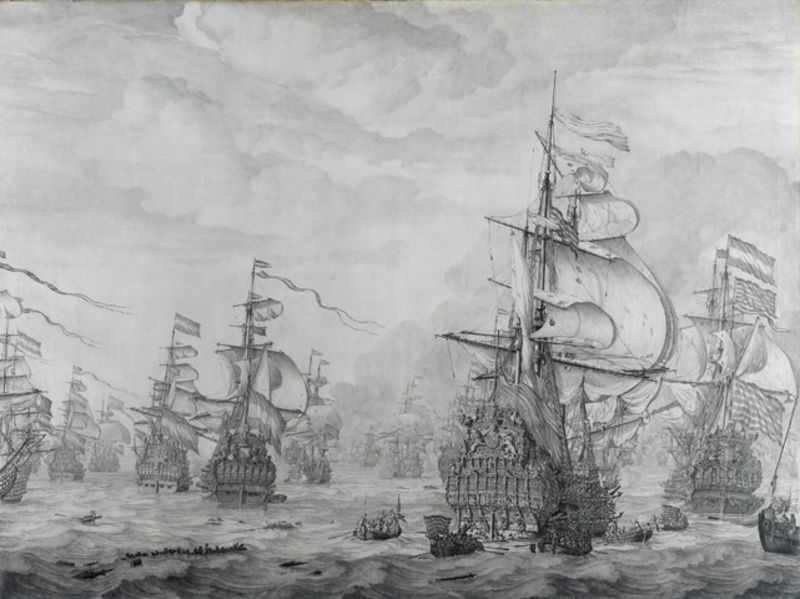
Titel: Die Eroberung der Royal Prince während der viertägigen Schlacht 1666
Künstler: Willem van de (1610) Velde
Standort: Karlsruhe
Institution: Staatliche Kunsthalle Karlsruhe
Schlagwörter: angriff, dunkel, gemälde, himmel, kampf, meer, schatten, wasser, weiß, wolken, menschen, see, grau, hintergrund, holz, licht, männer, schwarz, zeichnung, wolke, alt, barock, leinen, bild, wind, rauch, personen, boot, boote, ruder, bewegt, spanien, schiff, schiffe, segel, segelschiffe, welle, wellen, fahnen, fahne, fischer, flagge, mast, segelschiff, grafik, graphik, nebel, bug, masten, banner, dampf, krieg, landung, querformat, schlacht, sturm, wehen, wellengang, wetter, people, white, gray, ruderboot, ruderer, rudern, streifen, wooden, takelage, ozean, segeln, tusche, kanone, fischerboote, kohle, groß, druck, lithographie, schwarz weiss, viele, radierung, stich, volk, bleistift, niederländisch, wimpel, fahren, dynamisch, clouds, man, sky, dramatisch, boat, ocean, sea, ship, water, waves, kanonen, flaggen, flotte, maste, parade, kreig, admiral, drawing, paper, bänder, pirates, sketch, battle, boats, sail, storm, strandung, wave, flag, fahrt, pusten, flags, schuss, ruderboote, ausfahrt, gehisst, beiboot, seeschlacht, besatzung, mannschaft, beiboote, pencil, seeleute, war, dreimaster, mission, wehend, columbus, ships, hissen, gebläht, armada, dramatic, fog, galere, windjammer, sailing, sails, row, schiffel, gewitter, kriegsschiffe, kogge, galeeren, gallere, nelson, flott, schiffsflotte, unwetter, masts, navy, velel, galeonen, karavellen, fleet, bleistiftz, sailing ships, koggen, begleitboote, begleitboot, dinghy, ahip, gallon, seenot, seeszene, armafda, battle ships, clippers, long-boats, trafalgar, wiond